Question: What to do now, this time??
I hate VS and this symbolic gibberish that never seem to have same solution (if it once was logic) twice. The screendump below says what it says.
As soon as I F5/Start the web project, the breakpoint going yellow. This ONLY affect the aspx.cs file that being changed. The other aspx.cs files can have breakpoints.
When I do rebuild/build all DLL and PDB files are created just fine. They have same compile time and are in same directory. Module-Windows i VS says the symbols are loaded perfectly. Well, yeah, try bite me!
I can tell, all symbolic is working just fine, until I was about doing changes inside those aspx.cs files (which was some time ago since last time). If I reset back the file, the breakpoint are working. If I try to make changes in another file, the problem appears there.
It simply appears like that the symbolic file generator don't understand changes maded in aspx.cs files..

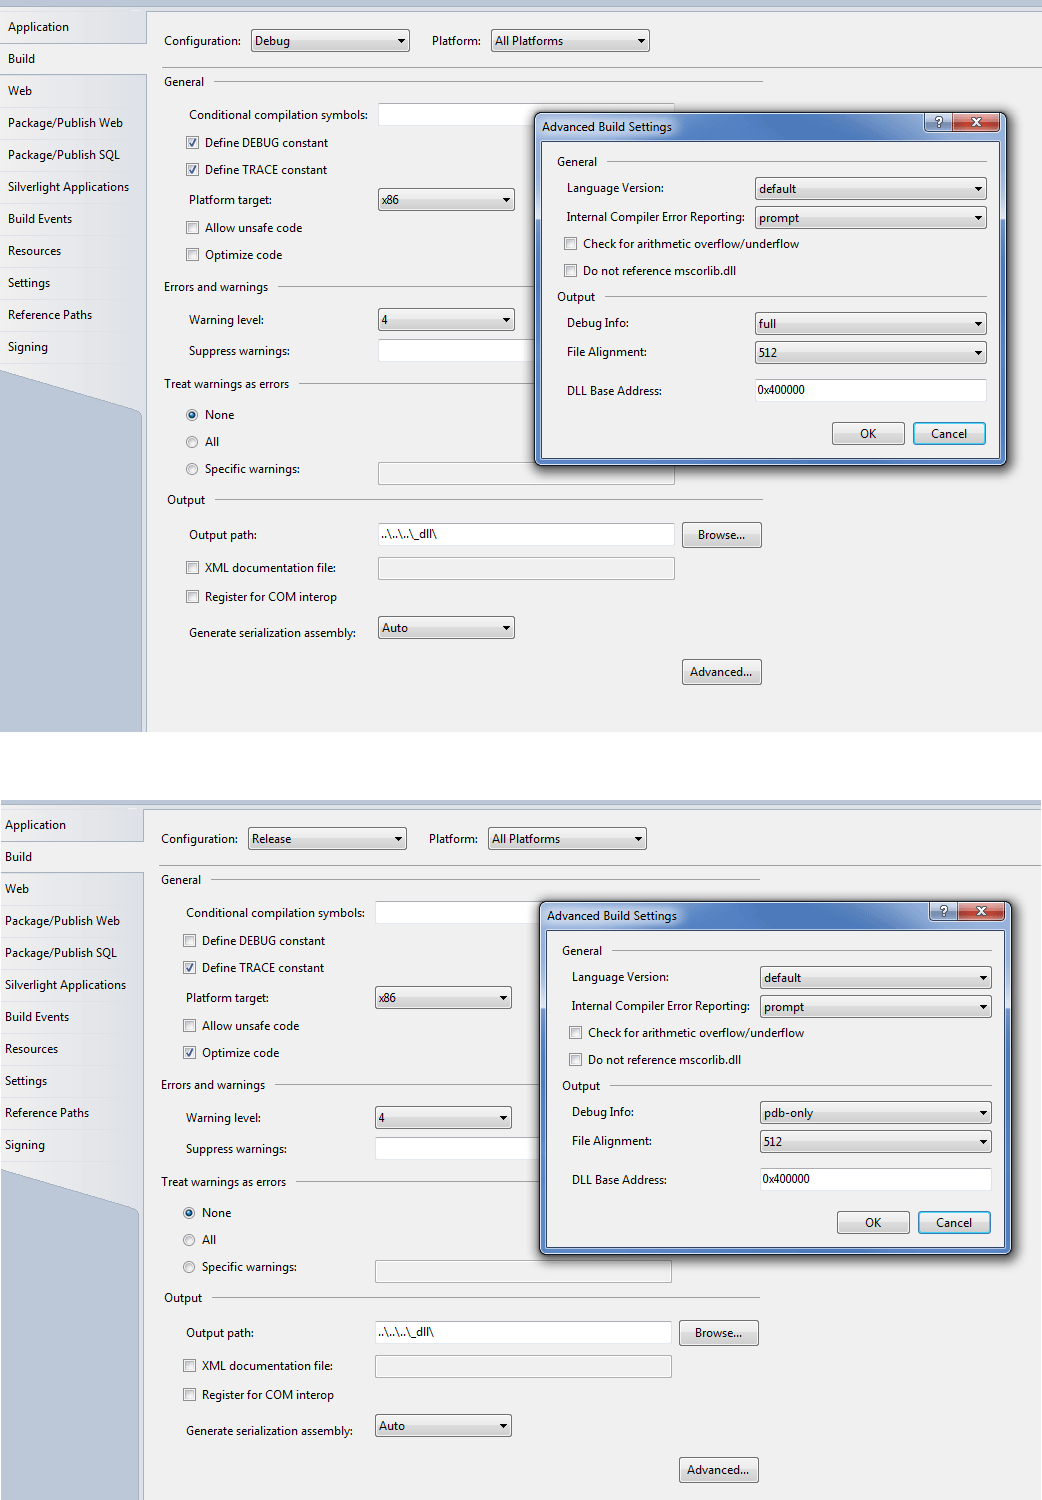
Answer: I've found a good hint (see my comment higher in this thread).
The WEBAPP have, as seen above, an _dll path.
This _dll path are there because this project has dll files shared with other projects. This means save space and don't have copies of same files for several projects.
Though,
This raise problems beause the webapp still are output/copy files to it's own sub bin/ directory. And even worse, not ALL needed dlls, which make error when the running web project (due to missing xxWeb.dll, which copies to _dll bin).
Accepting the fact to use standard bin/ fixed the problem this time. Why? The answer on that will not be in this thread, sorry. Someone with an idea would course make a comment here. In general, this isn't a drawback because the webb project binaries be at the end of reference tree..